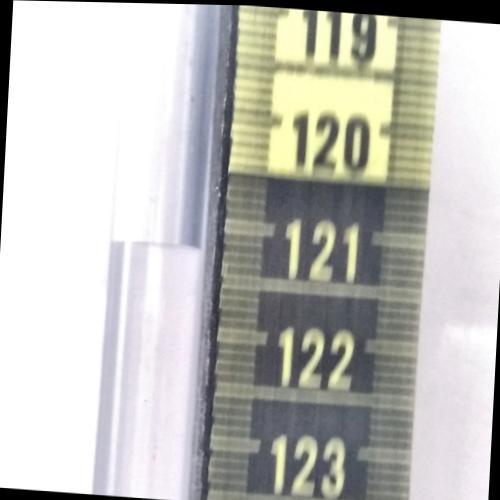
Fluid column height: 121.2 cm